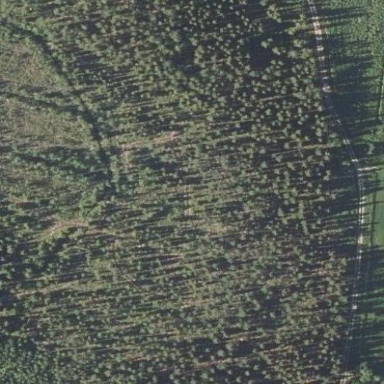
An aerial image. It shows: Forest area dominated by needle-leaved trees.